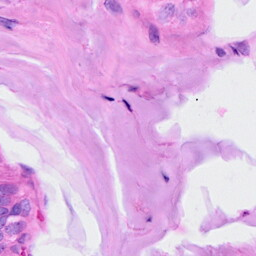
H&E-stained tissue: Breast